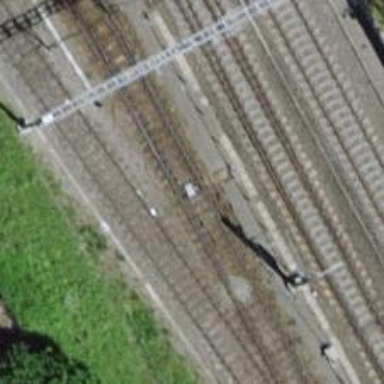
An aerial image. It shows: Railway switch.